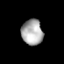
Tissue: prostate
Cell type: T cells
Senescence score: 0.3454
Nuclear area (px): 530
Mean DAPI intensity: 172.319